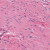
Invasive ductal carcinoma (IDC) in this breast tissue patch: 0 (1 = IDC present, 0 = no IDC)